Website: macys
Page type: delivery-shipping
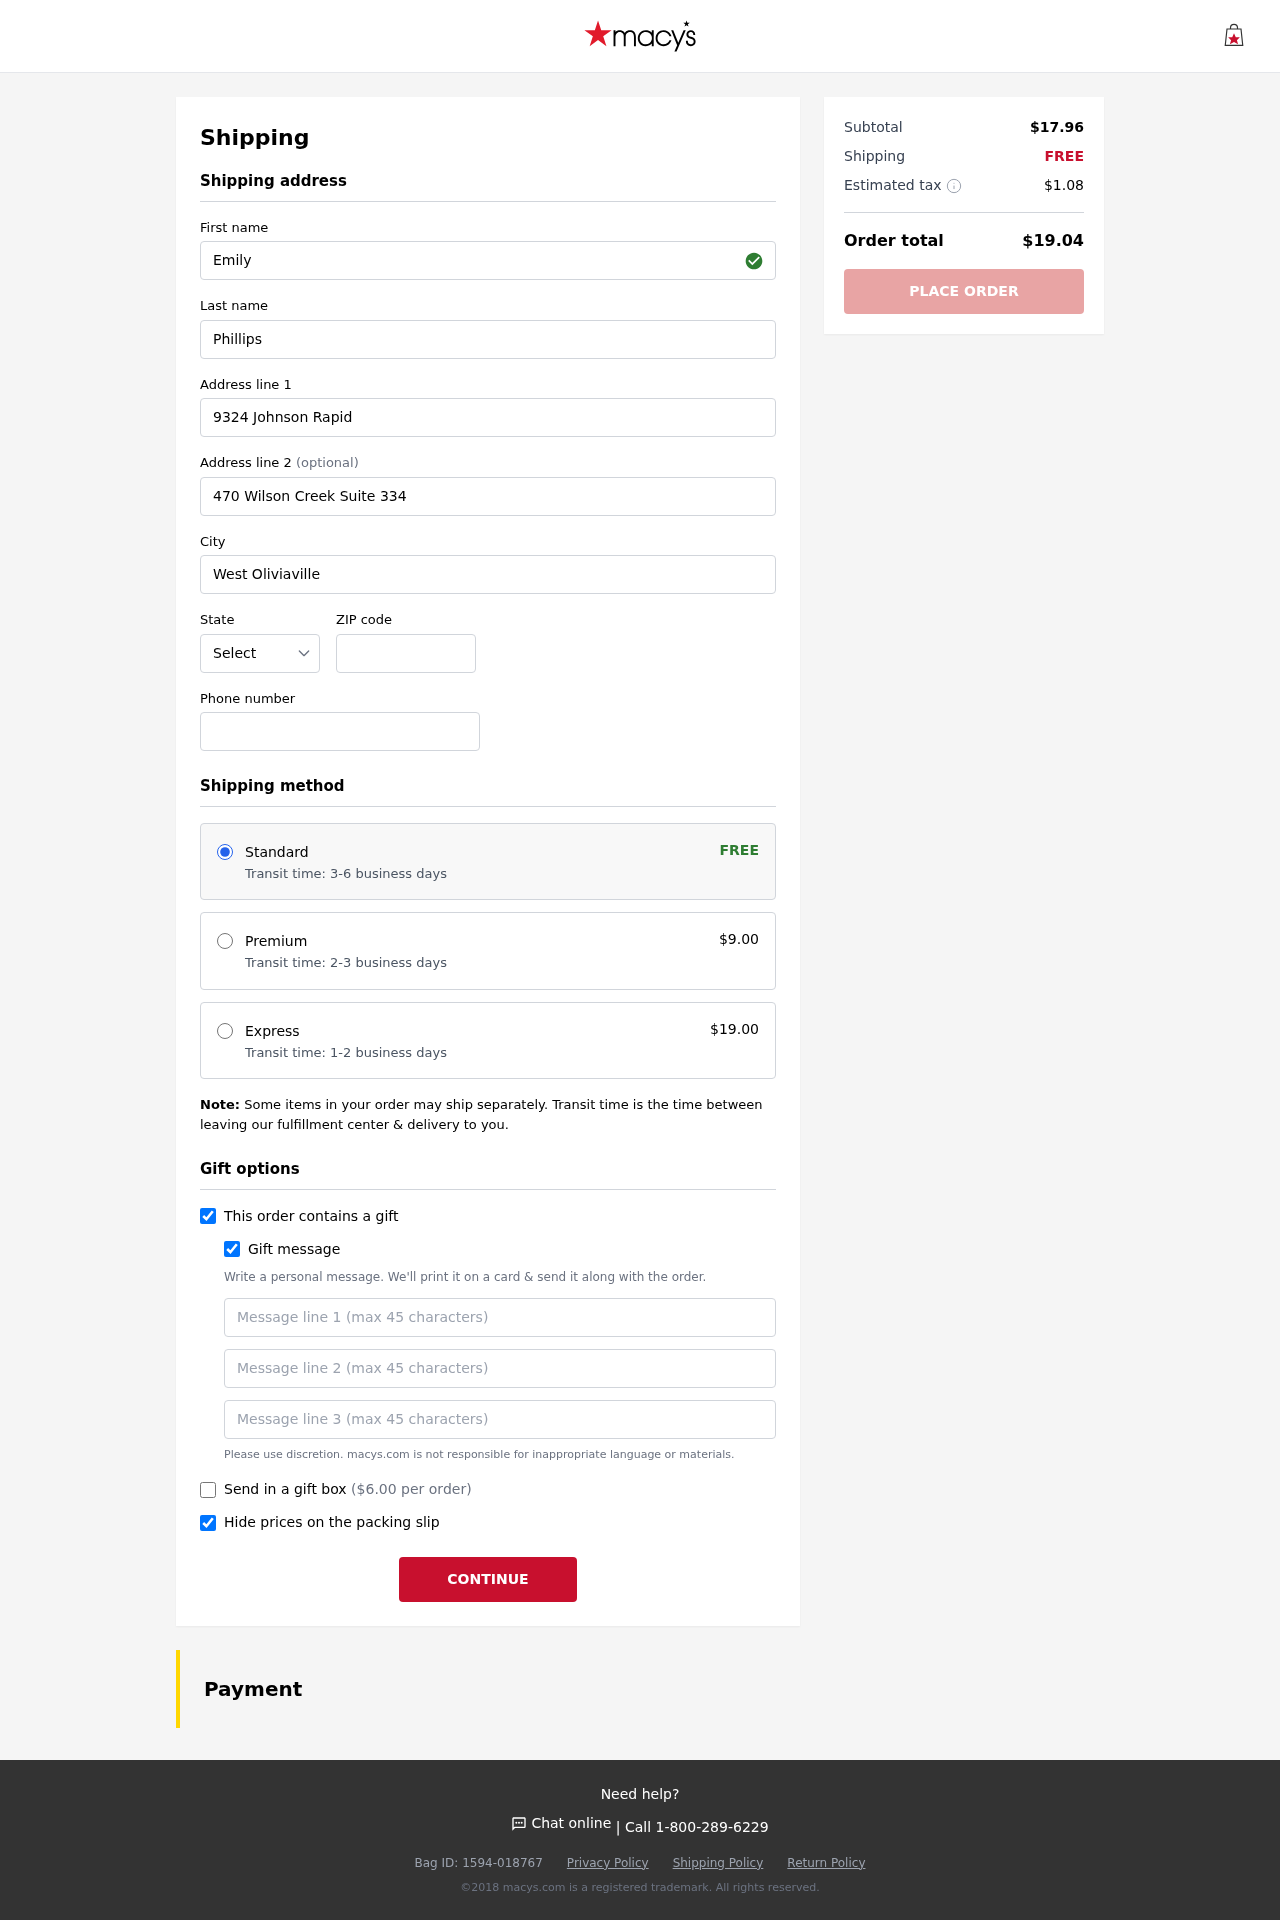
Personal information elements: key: PII_STATE_ABBR
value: WY
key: PII_FIRSTNAME
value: Emily
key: PII_LASTNAME
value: Phillips
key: PII_STREET
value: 9324 Johnson Rapid
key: PII_STREET2
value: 470 Wilson Creek Suite 334
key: PII_CITY
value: West Oliviaville
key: PII_POSTCODE
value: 03507
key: PII_PHONE
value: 2273120327
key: PII_GIFT_MESSAGE
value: Hey Danielle! I thought these delicious tortillas would be perfect for all those fun meals we've been dreaming about together. Can’t wait to have a little fiesta with you soon!  Emily
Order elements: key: ORDER_SHIPPING_STANDARD
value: Transit time: 3-6 business days
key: ORDER_SHIPPING_COST
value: FREE
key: ORDER_SHIPPING_PREMIUM
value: Transit time: 2-3 business days
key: ORDER_SHIPPING_PREMIUM_PRICE
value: $9.00
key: ORDER_SHIPPING_EXPRESS
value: Transit time: 1-2 business days
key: ORDER_SHIPPING_EXPRESS_PRICE
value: $19.00
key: ORDER_GIFT_BOX_PRICE
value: ($6.00 per order)
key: ORDER_SUBTOTAL
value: $17.96
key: ORDER_SHIPPING_COST2
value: FREE
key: ORDER_TAX
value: $1.08
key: ORDER_TOTAL
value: $19.04